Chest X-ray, PA view. Patient: 19 years old, sex M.
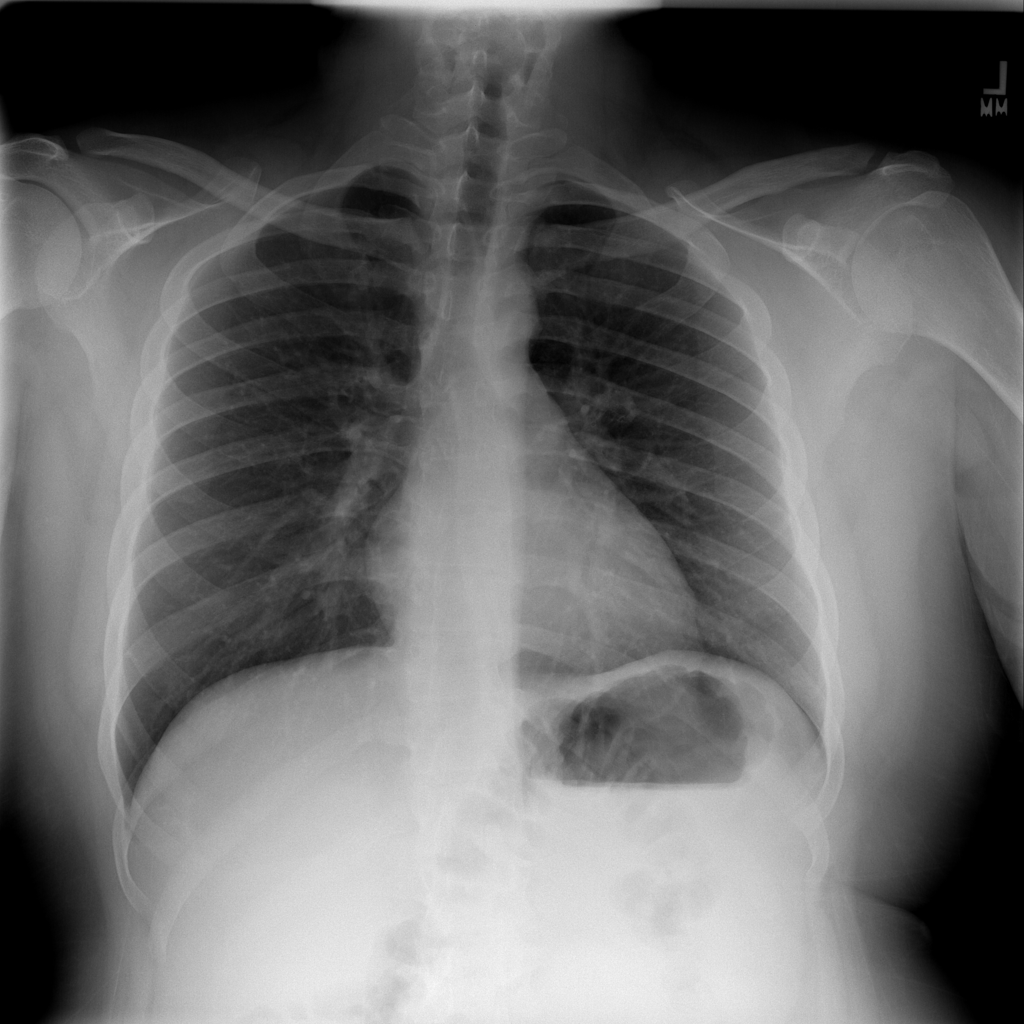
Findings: No Finding